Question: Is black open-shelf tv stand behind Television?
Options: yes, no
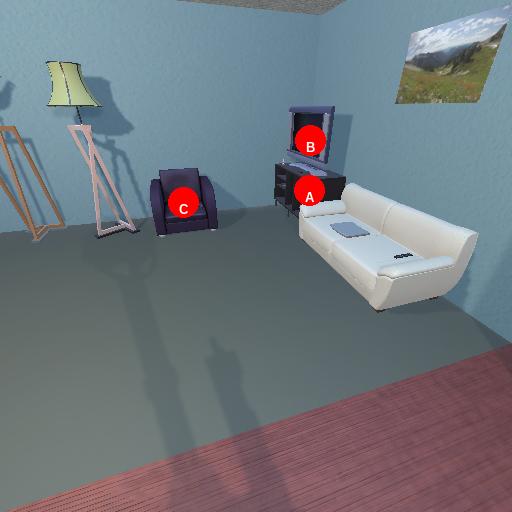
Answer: yes